Interaction volume radius: 10 \u00c5
Interaction volume height: 20 \u00c5
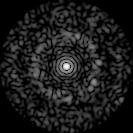
Disorder parameter: 0.8091